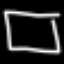
Label: square